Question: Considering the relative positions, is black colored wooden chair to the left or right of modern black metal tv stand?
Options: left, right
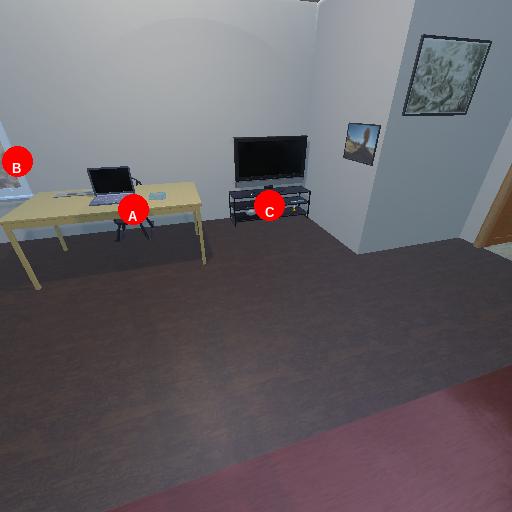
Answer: left